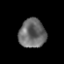
Tissue: prostate
Cell type: T cells
Senescence score: 0.3598
Nuclear area (px): 754
Mean DAPI intensity: 107.293